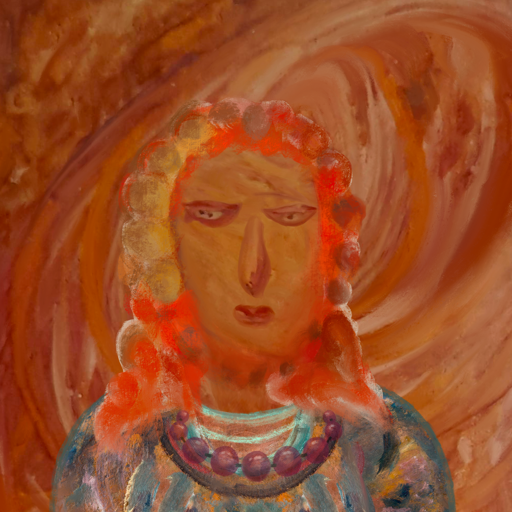
Background: Pious_Lady, Head And Neck Front: Pious_Lady, Face Front: Pious_Lady, Bust: Boggyland, Hair Front: Rupkatha, Head Accessory: Blank, Second Necklace: Blank, Necklace: Irani_2, Baby: Blank